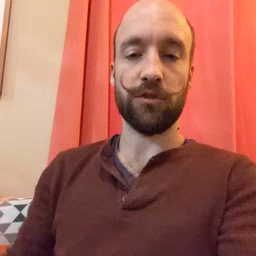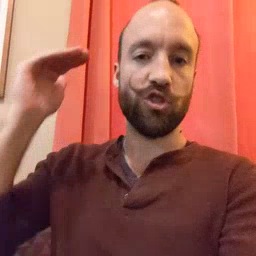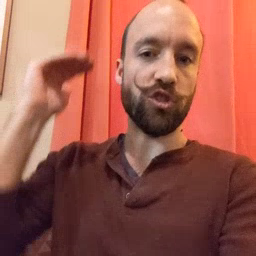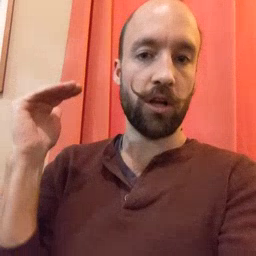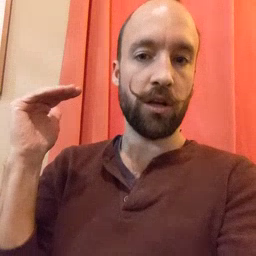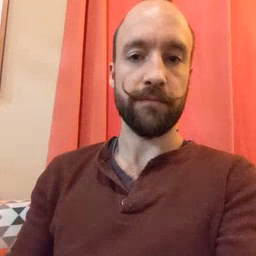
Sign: child